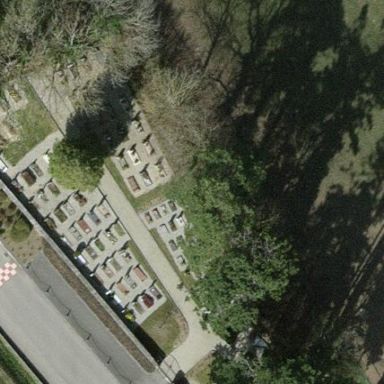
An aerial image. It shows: Cemetery.